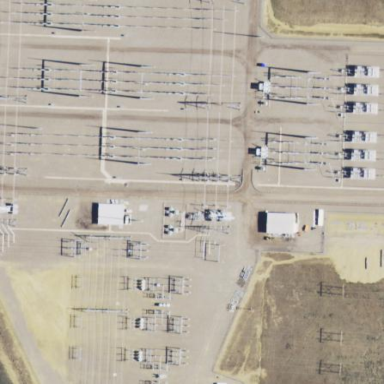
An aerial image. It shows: Outdoor power substation with fence surrounding it. The substation operates at the transmission level.